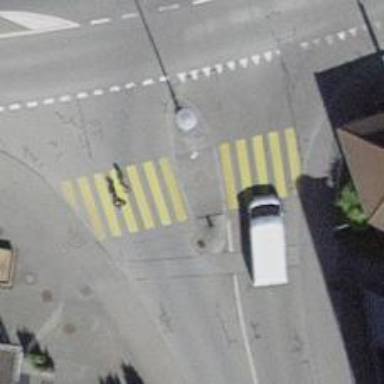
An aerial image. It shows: Uncontrolled zebra crossing with pedestrian island.